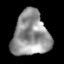
Tissue: lung
Cell type: Epithelial cells
Senescence score: 0.1654
Nuclear area (px): 1586
Mean DAPI intensity: 147.336